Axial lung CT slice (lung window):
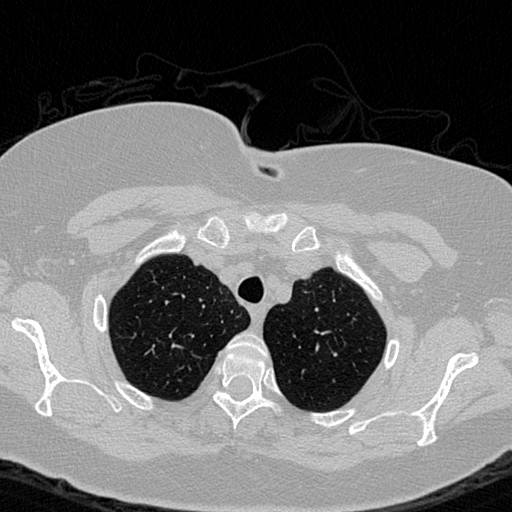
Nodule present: no